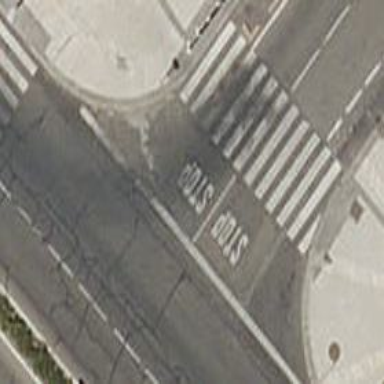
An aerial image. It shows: Uncontrolled zebra crossing on the road.